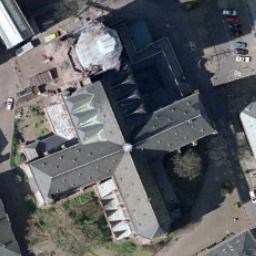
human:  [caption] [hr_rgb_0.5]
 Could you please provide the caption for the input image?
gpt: There is a church with a white circular roof next to some cars .

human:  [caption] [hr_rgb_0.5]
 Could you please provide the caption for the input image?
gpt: The church with a white tower and the rest of the church has a brown cross-shaped roof .

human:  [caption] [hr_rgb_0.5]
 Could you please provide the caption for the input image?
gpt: This is a church like a cross .

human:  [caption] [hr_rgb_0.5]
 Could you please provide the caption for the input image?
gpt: A church with a black cross-shaped roof surrounded by many buildings and parked vehicles .

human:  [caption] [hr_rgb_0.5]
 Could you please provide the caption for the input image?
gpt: Many cars are near the church .